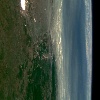
Label: land